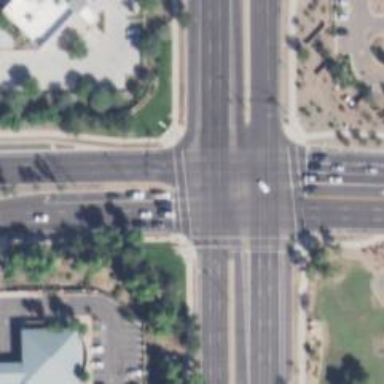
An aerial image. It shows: Crossing on the road.